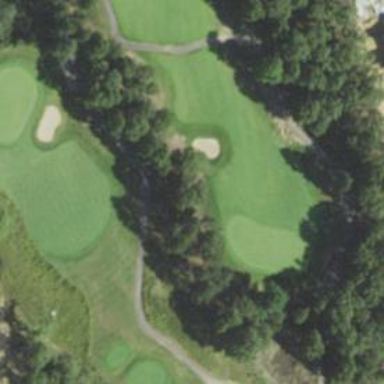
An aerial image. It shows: Path for golf carts.